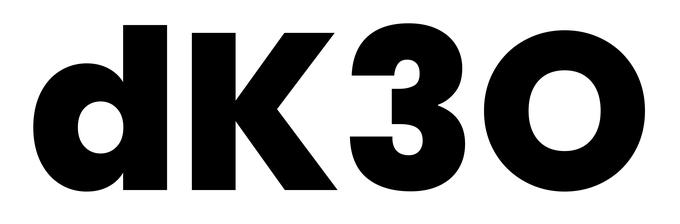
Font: Poppins-ExtraBold